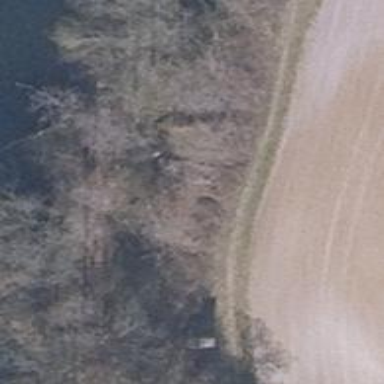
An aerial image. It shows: Hunting stand.